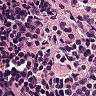
Metastatic tissue present: no